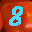
Label: 8